Question: I have not tried anything of this yet, simply because I have no idea on how to get started with this.
What I'm trying to do is to create a PHP file that can read each vertical Line of pixels in a 2 Colour Image and return a Percentage of the heighest pixel in a certain Color.
Let me explain some more.
Lets say you have a Image of two colours, Black AND White.
Like this ..

How would you start reading this image from left to right and take the heighest pixel for each vertical row of pixels from bottom to top?
Can somone please point me in the right direction or provide some part of code that might help me get started with this.
Thanks in advance.
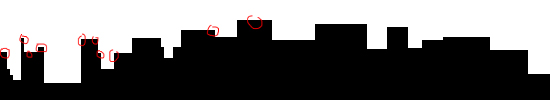
Answer: You can try something like this. But be carefull with the exact value of the black.
'''
$im = imagecreatefrompng("php.png")
list($width, $height) = getimagesize('path_to_image');
$heights = array();
for($i = 0; $i < $width ; $i++){
for($j = 0 ; $j < $height ; $j++){
if(imagecolorat($im, $i, $j) == 0){
$heights[] = $j;
break;
}
}
}
'''